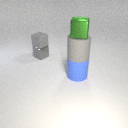
large blue rubber cylinder below large gray rubber cylinder